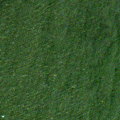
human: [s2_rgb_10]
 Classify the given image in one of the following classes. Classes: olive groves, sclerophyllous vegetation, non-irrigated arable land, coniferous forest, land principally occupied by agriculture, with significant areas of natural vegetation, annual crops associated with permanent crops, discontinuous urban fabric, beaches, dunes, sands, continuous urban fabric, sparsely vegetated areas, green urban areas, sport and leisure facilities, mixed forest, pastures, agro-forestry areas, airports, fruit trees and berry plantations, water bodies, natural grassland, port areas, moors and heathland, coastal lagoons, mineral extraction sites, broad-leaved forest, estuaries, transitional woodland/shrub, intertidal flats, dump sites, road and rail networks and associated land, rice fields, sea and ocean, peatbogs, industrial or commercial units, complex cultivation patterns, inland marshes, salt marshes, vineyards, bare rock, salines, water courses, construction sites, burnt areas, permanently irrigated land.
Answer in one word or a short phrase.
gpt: sea and ocean